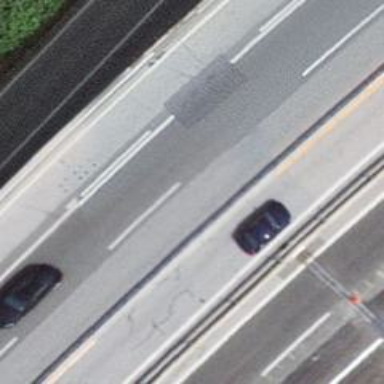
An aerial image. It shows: Bridge with asphalt surface. It is part of motorway link.